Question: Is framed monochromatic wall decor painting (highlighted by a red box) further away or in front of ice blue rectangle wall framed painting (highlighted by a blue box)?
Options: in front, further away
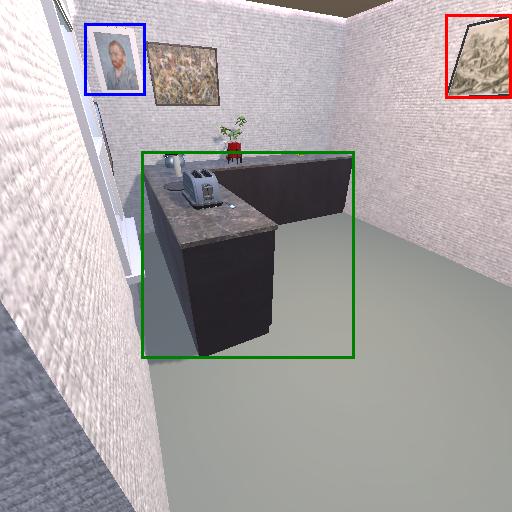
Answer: in front